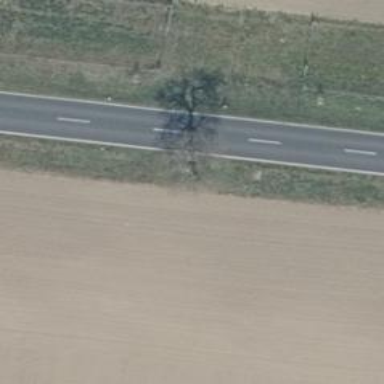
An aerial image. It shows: Deciduous tree with broadleaved leaves.